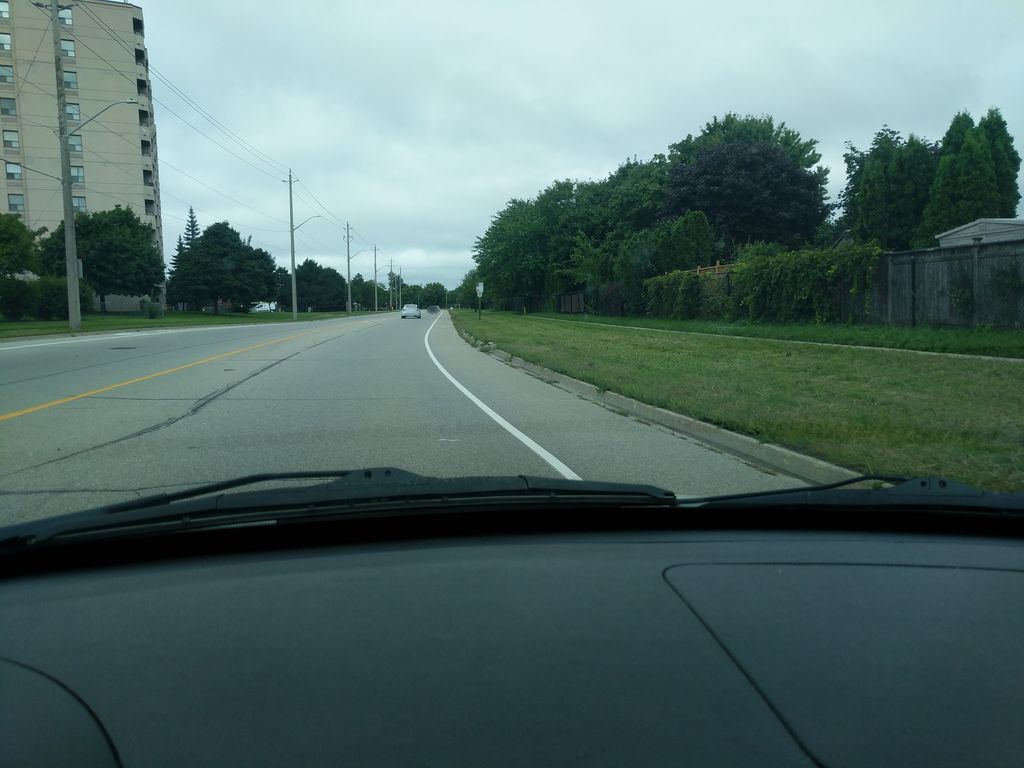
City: kitchener-waterloo